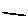
Label: line